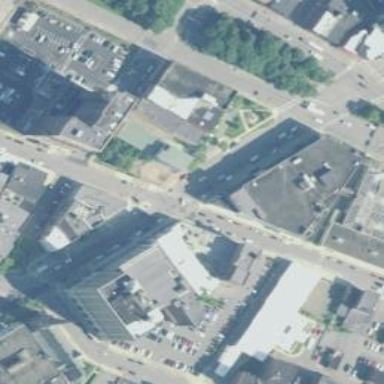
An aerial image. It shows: Building.